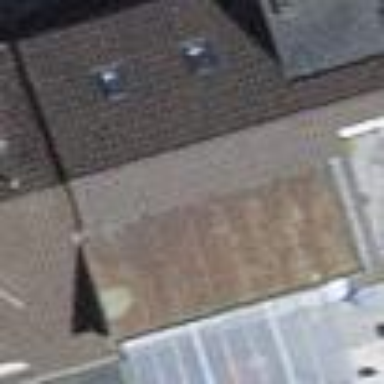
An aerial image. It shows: Terrace building.